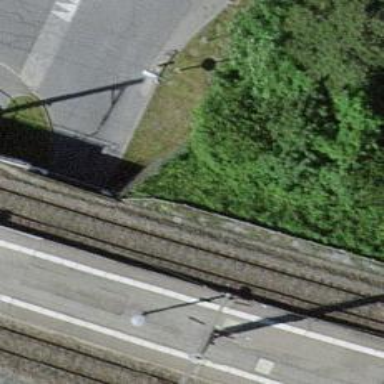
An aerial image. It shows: Bridge over railway with electrified contact lines.